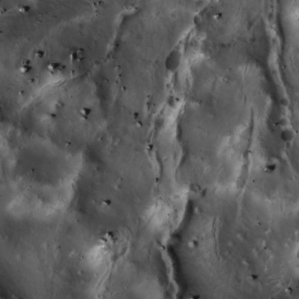
Label: non_frost